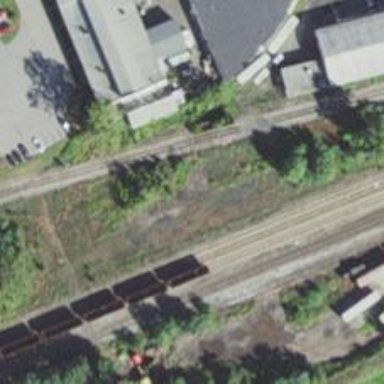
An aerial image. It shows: Unused railway yard.